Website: apple
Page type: address-validator
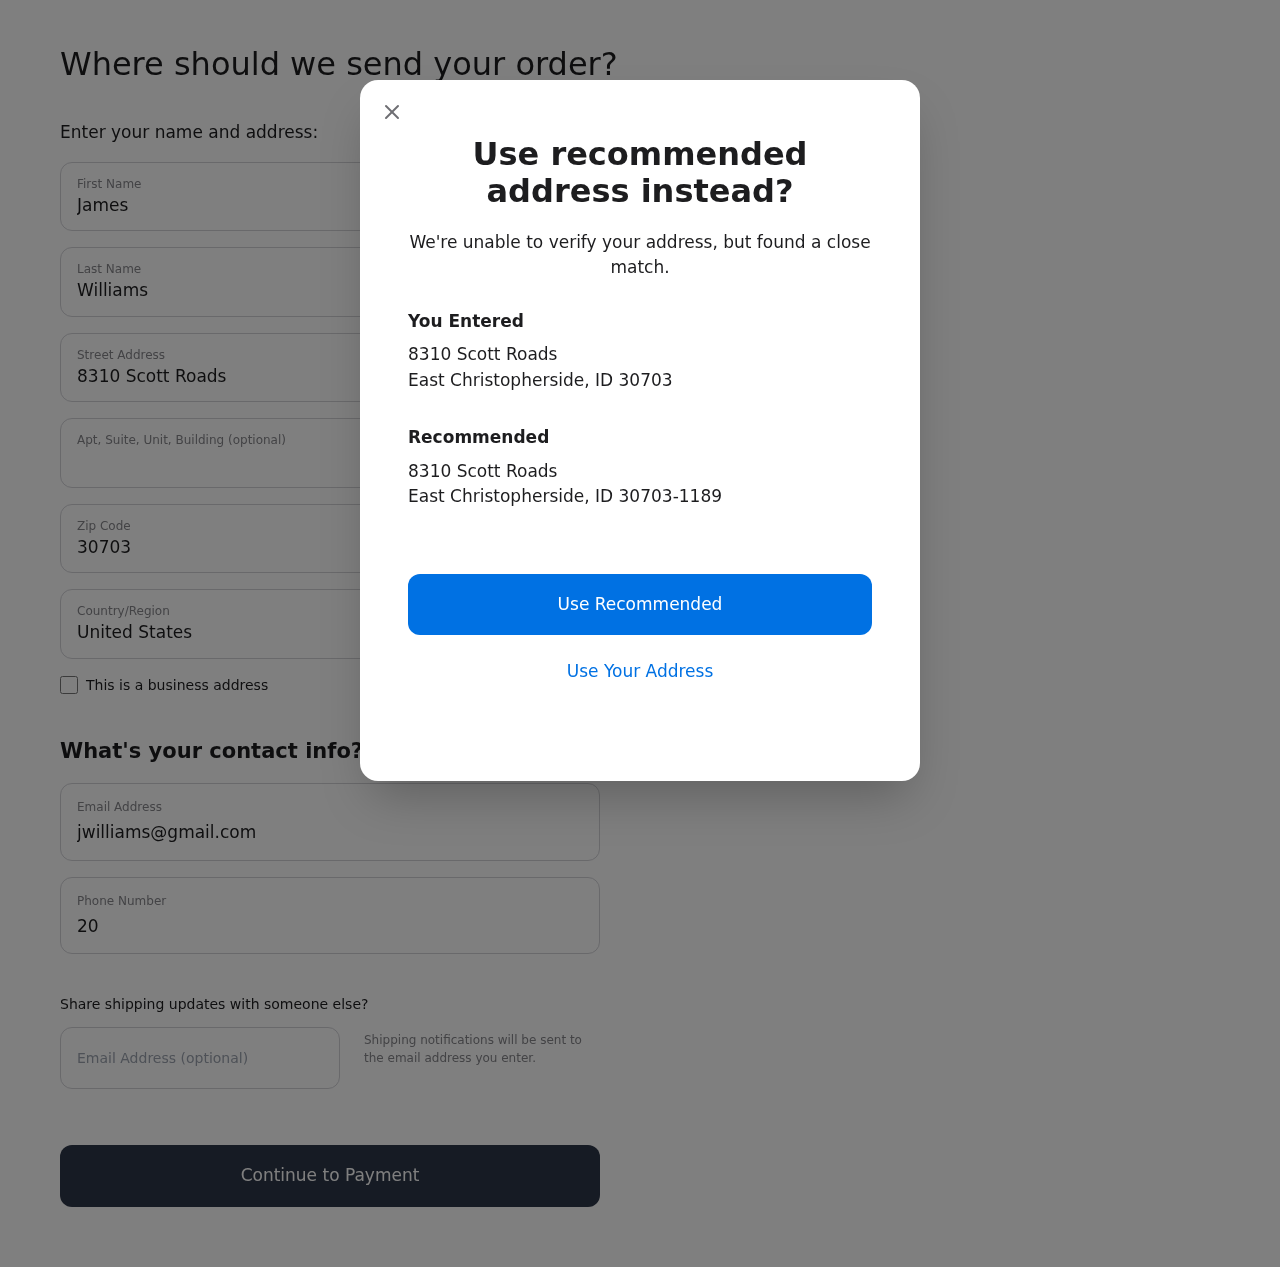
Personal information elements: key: PII_CITY
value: East Christopherside
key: PII_COUNTRY
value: United States
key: PII_EMAIL
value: jwilliams@gmail.com
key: PII_FIRSTNAME
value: James
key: PII_GIFT_EMAIL
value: alexandercooper@hotmail.com
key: PII_LASTNAME
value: Williams
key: PII_PHONE
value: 2065024891
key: PII_POSTCODE
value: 30703
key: PII_POSTCODE_FULL
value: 30703-1189
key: PII_STATE_ABBR
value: ID
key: PII_STREET
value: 8310 Scott Roads
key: PII_CITY2
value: East Christopherside
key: PII_STATE_ABBR2
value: ID